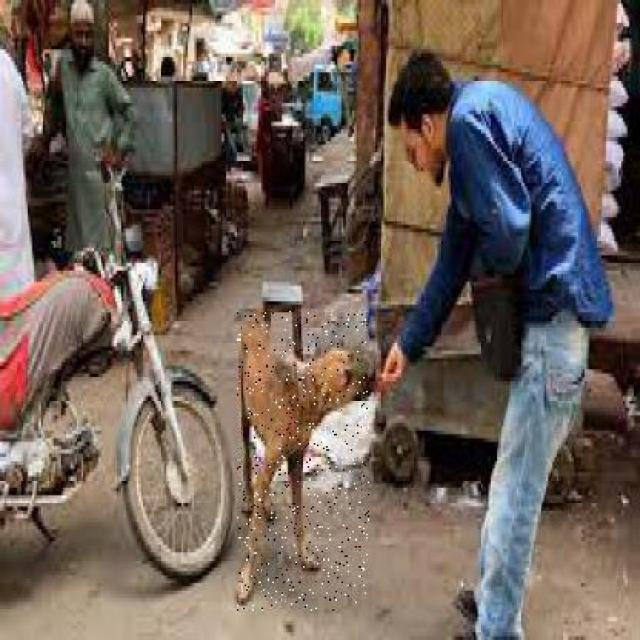
Healthy canine skin — no visible lesions, inflammation, or abnormalities. The skin and coat appear normal.